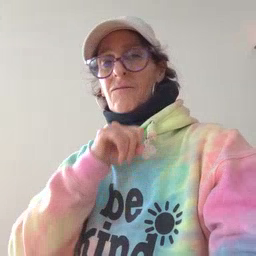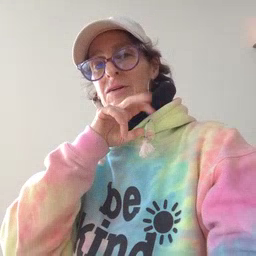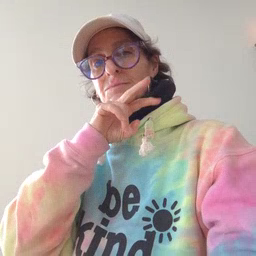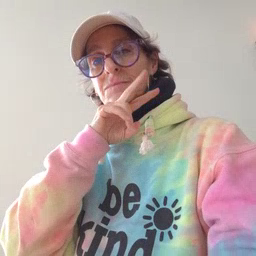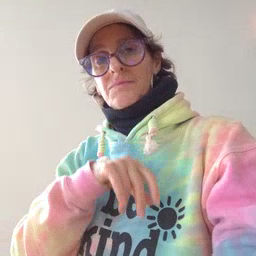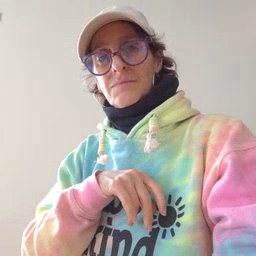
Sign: frog